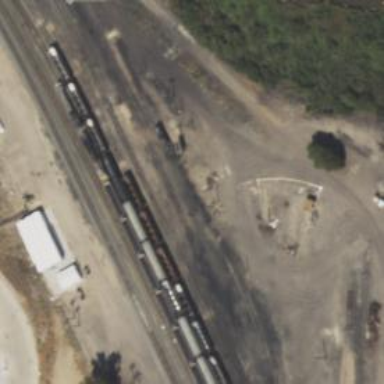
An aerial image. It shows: Railway siding for service.